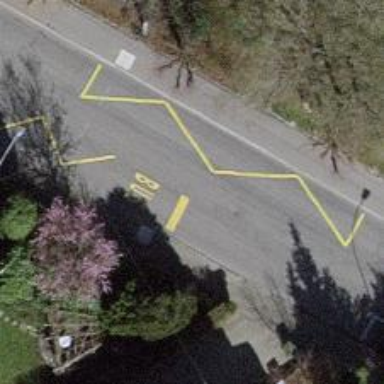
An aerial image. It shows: Bus stop for trolleybuses with designated stop position.